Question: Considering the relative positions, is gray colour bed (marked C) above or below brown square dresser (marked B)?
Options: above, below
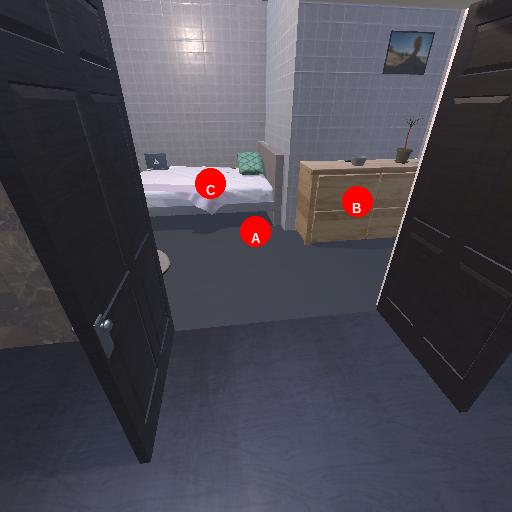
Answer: above